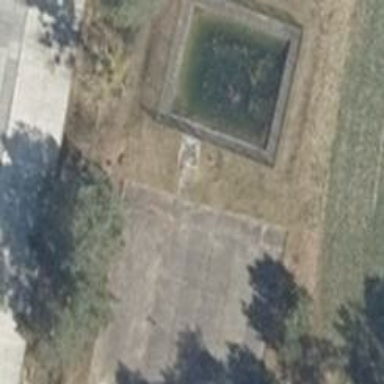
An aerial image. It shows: Pond filled with water used as emergency fire water pond.